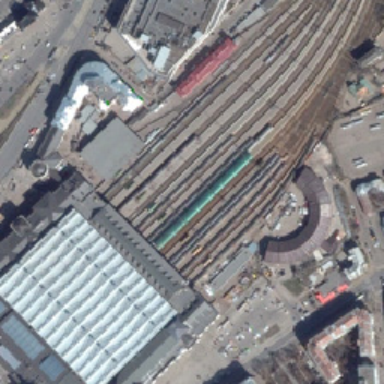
A green train from the white station .